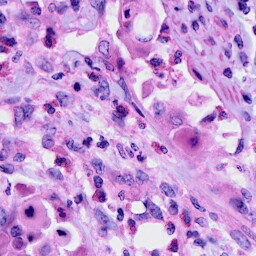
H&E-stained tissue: Cervix